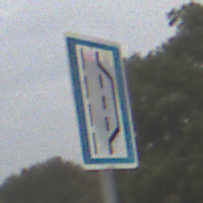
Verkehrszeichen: NothalteUndPannenbucht
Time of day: MorningAfternoon
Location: Outdoor (Nature)
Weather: Overcast
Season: NotSpecified
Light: Natural